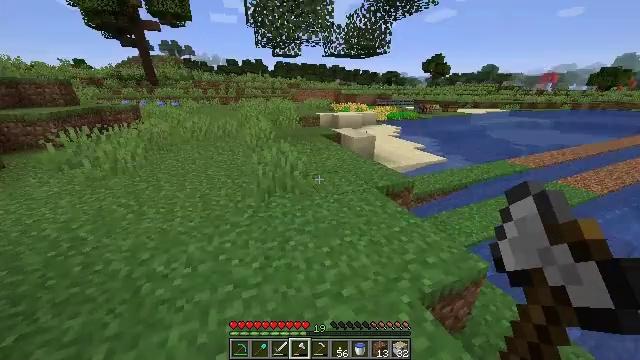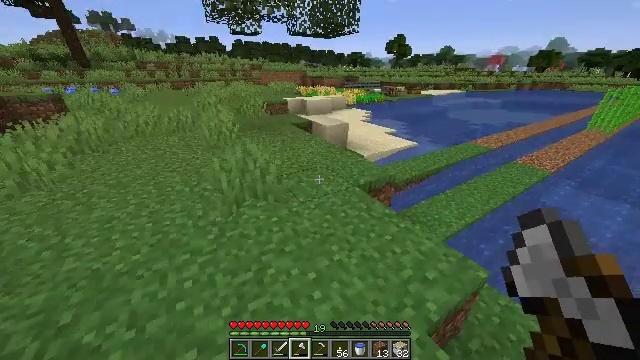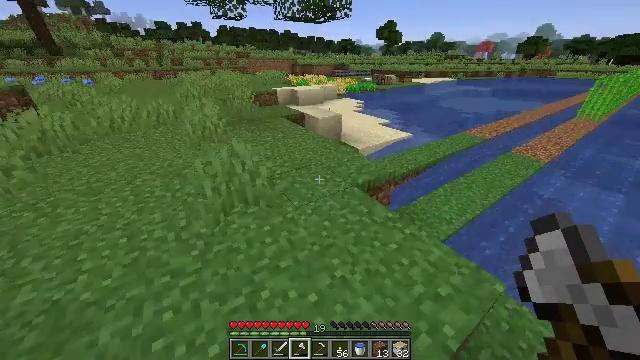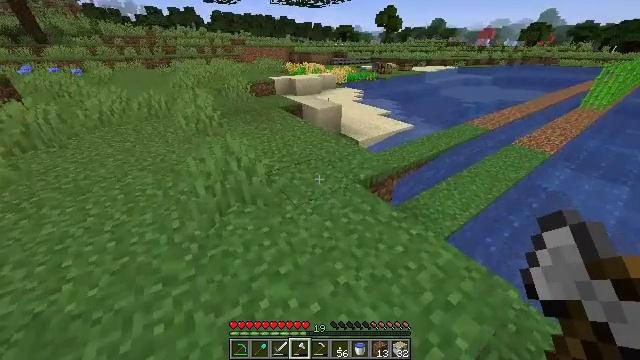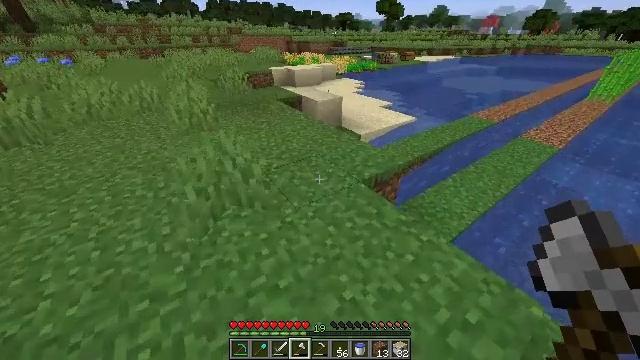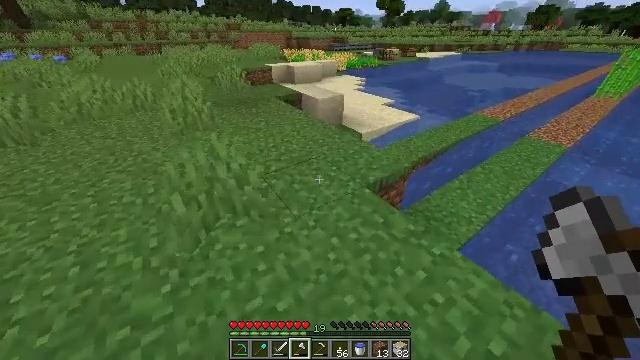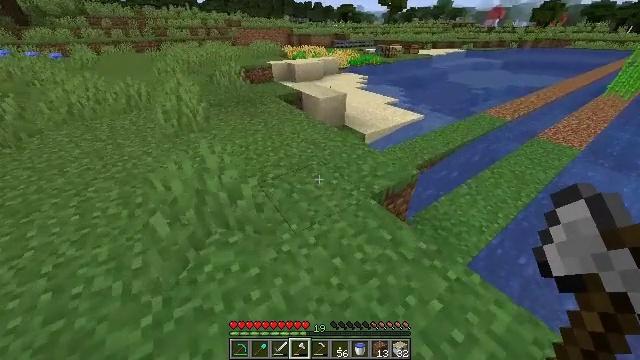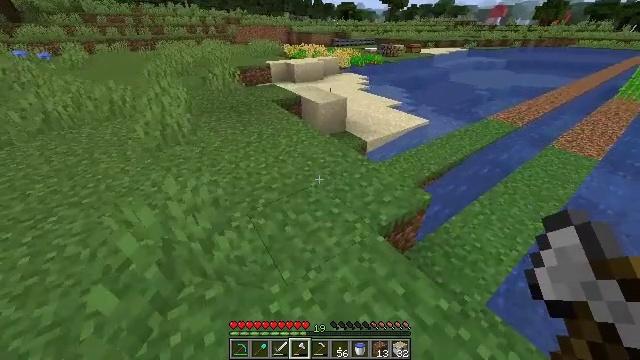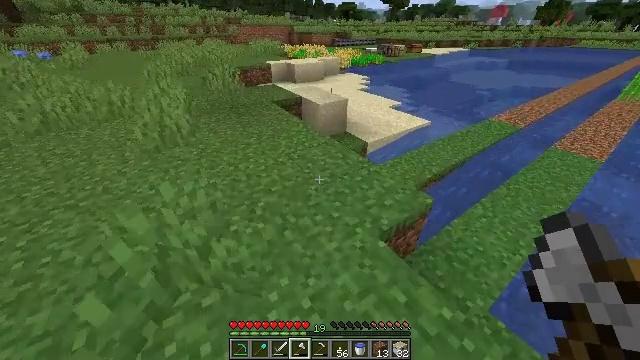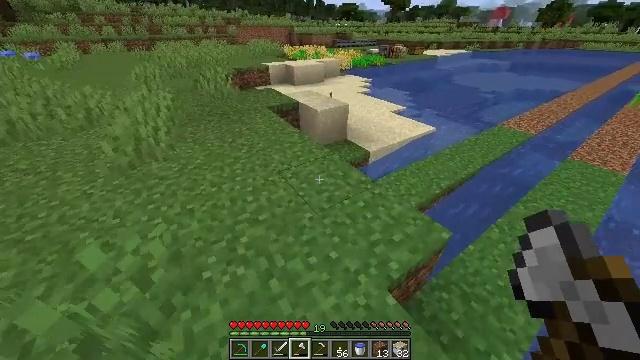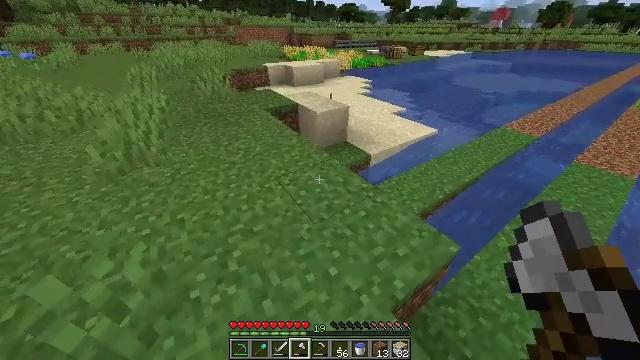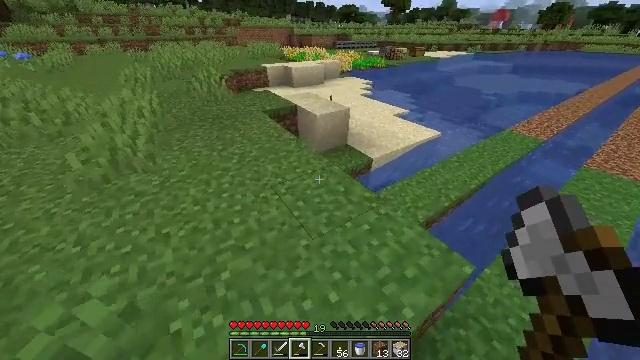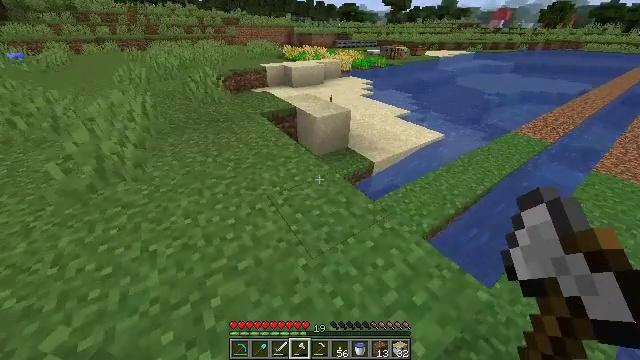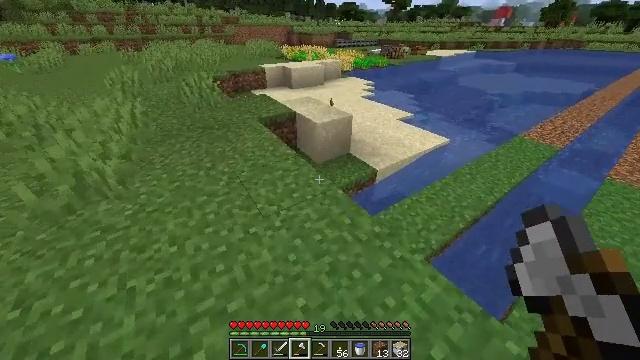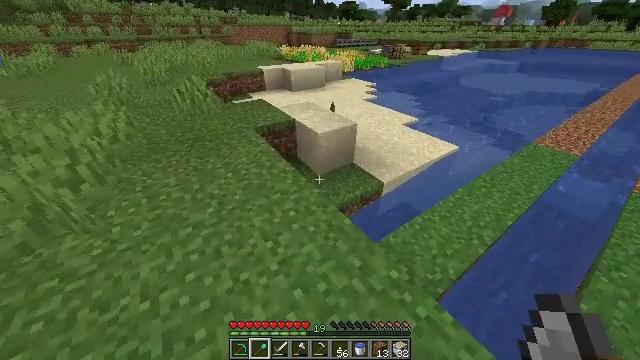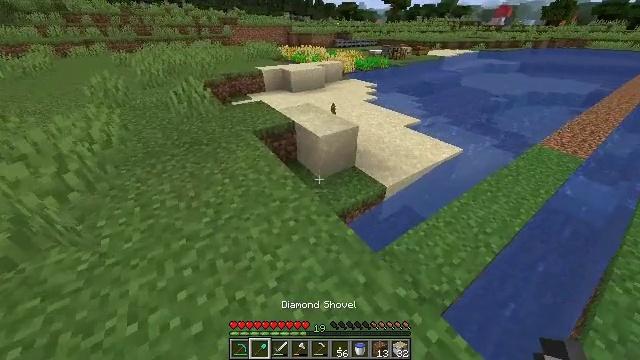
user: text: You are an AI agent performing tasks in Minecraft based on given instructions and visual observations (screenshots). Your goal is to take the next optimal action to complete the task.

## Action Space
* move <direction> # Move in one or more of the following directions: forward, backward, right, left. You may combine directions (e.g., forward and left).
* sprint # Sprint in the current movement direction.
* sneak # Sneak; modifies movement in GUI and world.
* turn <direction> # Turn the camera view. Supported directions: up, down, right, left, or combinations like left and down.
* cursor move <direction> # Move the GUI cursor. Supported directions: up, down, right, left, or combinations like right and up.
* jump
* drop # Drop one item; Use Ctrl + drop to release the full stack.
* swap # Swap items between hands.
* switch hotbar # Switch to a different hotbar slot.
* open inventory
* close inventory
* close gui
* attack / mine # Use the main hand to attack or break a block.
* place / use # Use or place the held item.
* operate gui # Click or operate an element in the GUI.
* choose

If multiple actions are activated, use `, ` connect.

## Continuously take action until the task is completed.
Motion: motion action
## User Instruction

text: Break the sugar cane.
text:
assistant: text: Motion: move forward, sprint, turn right and down
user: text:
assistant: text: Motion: move forward, sprint, turn right and down
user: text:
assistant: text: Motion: move forward, sprint, turn down
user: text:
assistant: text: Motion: move forward, sprint, turn down
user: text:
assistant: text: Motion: move forward, sprint
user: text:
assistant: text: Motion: move forward, sprint
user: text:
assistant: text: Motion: move forward, sprint
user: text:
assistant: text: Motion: move forward, sprint
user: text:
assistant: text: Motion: move forward, sprint
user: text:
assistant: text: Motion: move forward, sprint
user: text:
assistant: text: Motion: move forward
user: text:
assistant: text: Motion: move forward
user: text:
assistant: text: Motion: move forward
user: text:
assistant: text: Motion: move forward, switch to hotbar 2
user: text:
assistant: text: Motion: move forward, switch to hotbar 2
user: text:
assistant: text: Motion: move forward, switch to hotbar 2
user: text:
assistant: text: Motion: move forward
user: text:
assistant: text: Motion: no_op
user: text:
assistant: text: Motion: no_op
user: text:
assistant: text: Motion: no_op
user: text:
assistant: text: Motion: no_op
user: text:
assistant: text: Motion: no_op
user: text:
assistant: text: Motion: no_op
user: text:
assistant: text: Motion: turn down
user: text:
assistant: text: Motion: turn right and down
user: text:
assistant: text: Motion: turn right and down
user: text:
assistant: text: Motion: turn right
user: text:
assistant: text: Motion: turn right
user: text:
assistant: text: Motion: turn right and up
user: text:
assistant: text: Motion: move right, turn right and up